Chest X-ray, PA view. Patient: 22 years old, sex M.
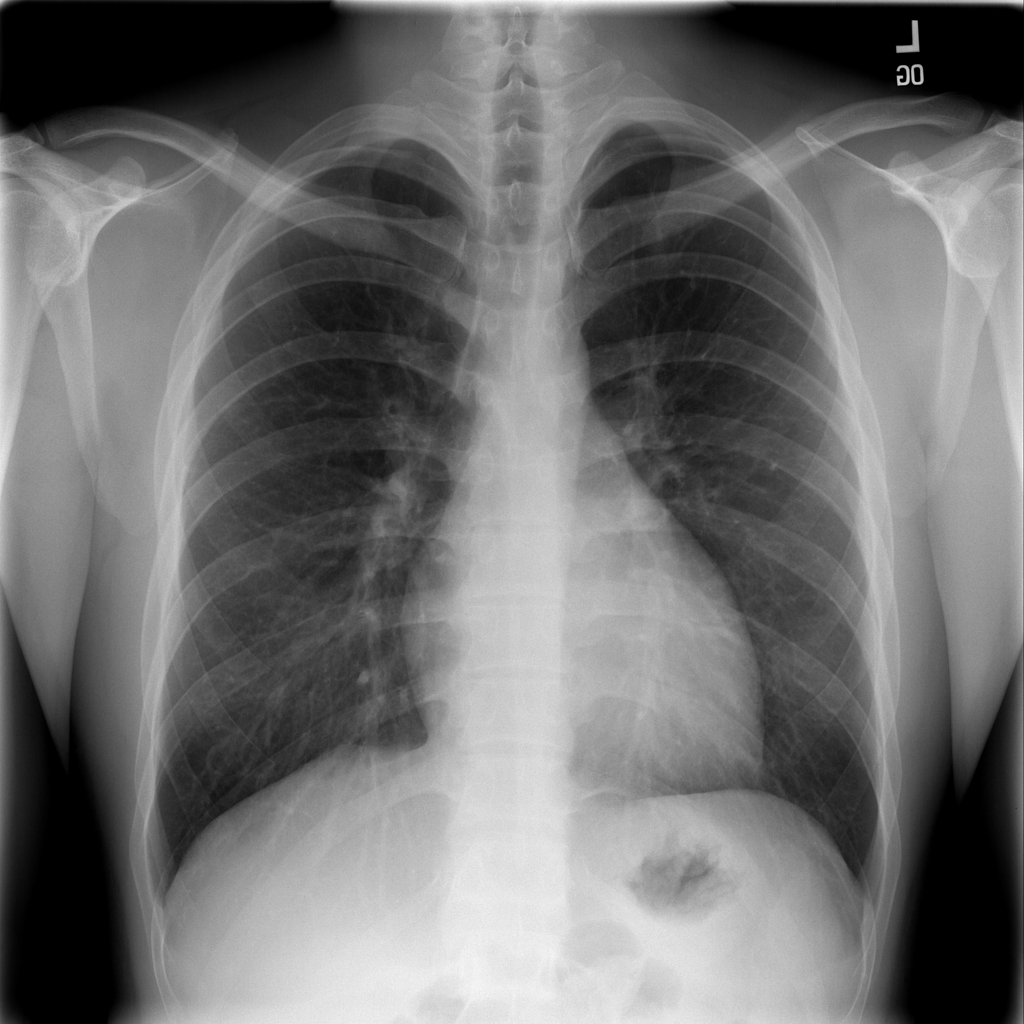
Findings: No Finding